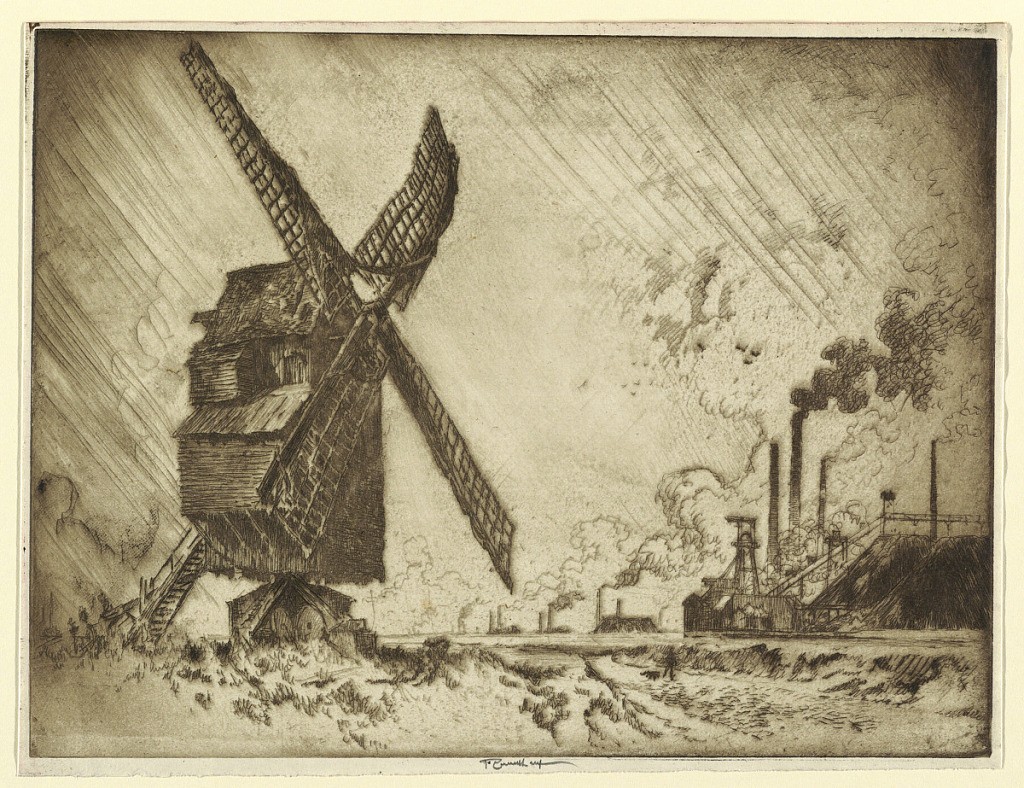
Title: Old and New Mills, Valenciennes
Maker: Joseph Pennell, American, active England, 1857–1926
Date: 1910
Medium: Etching in black ink on paper
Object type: Print
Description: A windmill in the foreground at left, and modern steel mills in the background at right.